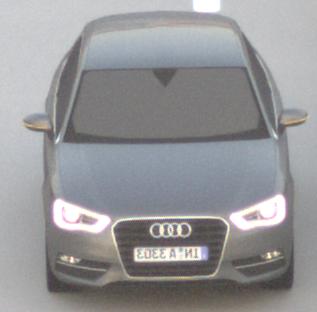
Make: Audi
Model: A3 1.2 TFSI
Detailed model: A3 (8V)
Model produced from: 2013/02
Model produced until: 2014/05
Doors: 3
Color: gray
Road condition: dry road
Daytime: sunrise or sunset
Contrast: low contrast